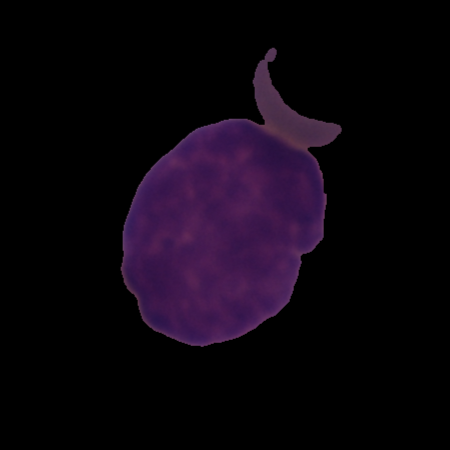
Label: cancer